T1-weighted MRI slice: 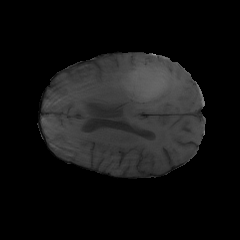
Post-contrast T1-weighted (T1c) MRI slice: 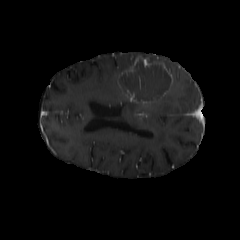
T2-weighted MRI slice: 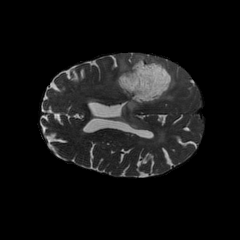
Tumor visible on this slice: yes